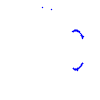
Particle: proton